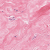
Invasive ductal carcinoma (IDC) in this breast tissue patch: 0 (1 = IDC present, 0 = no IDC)